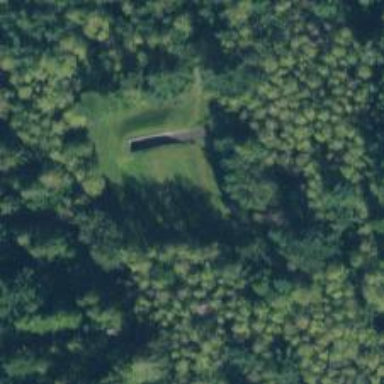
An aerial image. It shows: Military bunker.